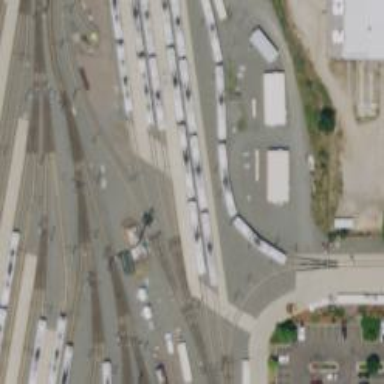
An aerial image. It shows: Light rail yard with electrified contact lines.